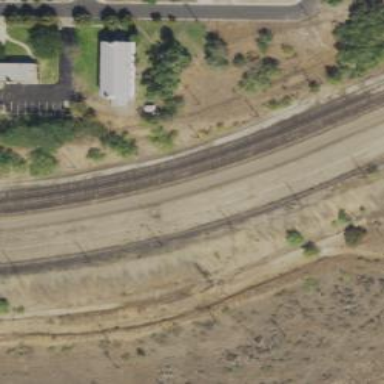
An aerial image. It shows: Disused railway.